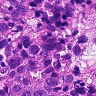
Metastatic tissue present: yes